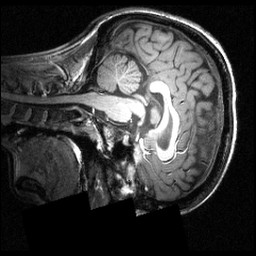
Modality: T1w
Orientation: sagittal
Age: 29
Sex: female
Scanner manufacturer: siemens
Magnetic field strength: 3.951 T
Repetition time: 1.5 s
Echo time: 0.00335 s